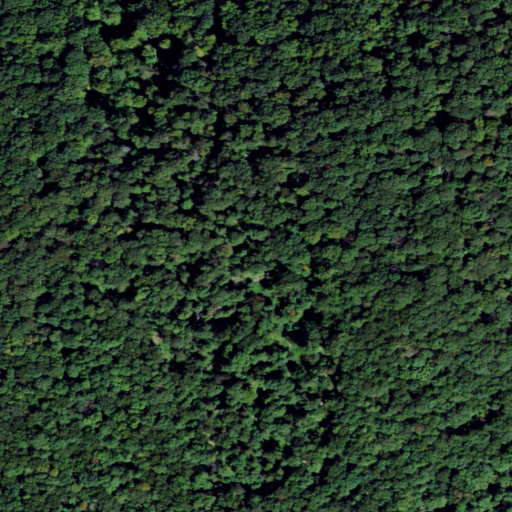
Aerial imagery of mountain in New Jersey named Mount Mohepinoke containing deciduous forest and open development